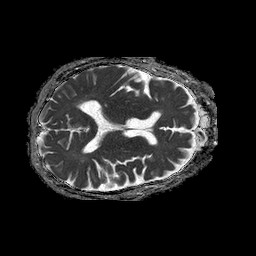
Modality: ADC
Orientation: axial
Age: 51
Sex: male
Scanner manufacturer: philips
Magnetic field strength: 1.5 T
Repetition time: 4.6 s
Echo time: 0.09059 s